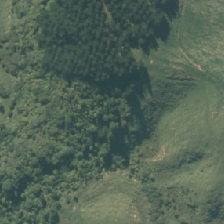
Land cover: broadleaved_indigenous_hardwood